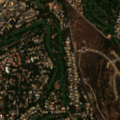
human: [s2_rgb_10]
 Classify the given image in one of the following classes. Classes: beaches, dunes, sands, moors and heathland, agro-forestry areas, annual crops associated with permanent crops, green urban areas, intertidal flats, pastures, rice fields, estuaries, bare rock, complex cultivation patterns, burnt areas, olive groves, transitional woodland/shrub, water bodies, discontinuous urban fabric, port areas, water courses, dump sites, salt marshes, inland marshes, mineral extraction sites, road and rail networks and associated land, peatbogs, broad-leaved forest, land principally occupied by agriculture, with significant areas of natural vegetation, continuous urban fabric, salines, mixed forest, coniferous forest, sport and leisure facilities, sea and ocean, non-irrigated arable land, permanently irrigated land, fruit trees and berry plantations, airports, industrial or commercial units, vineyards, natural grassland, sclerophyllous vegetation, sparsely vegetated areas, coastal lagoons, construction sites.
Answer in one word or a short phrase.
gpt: construction sites, sport and leisure facilities